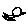
Label: bird